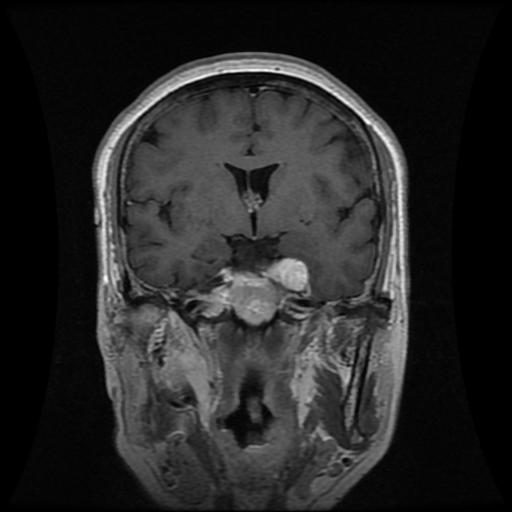
Label: meningioma